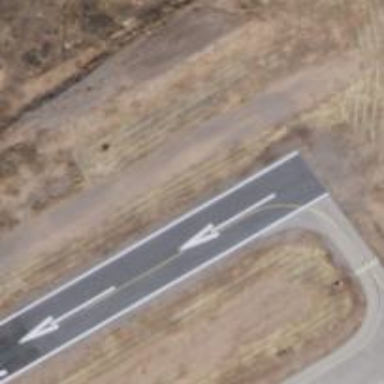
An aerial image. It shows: Displaced threshold on airport runway.